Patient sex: M
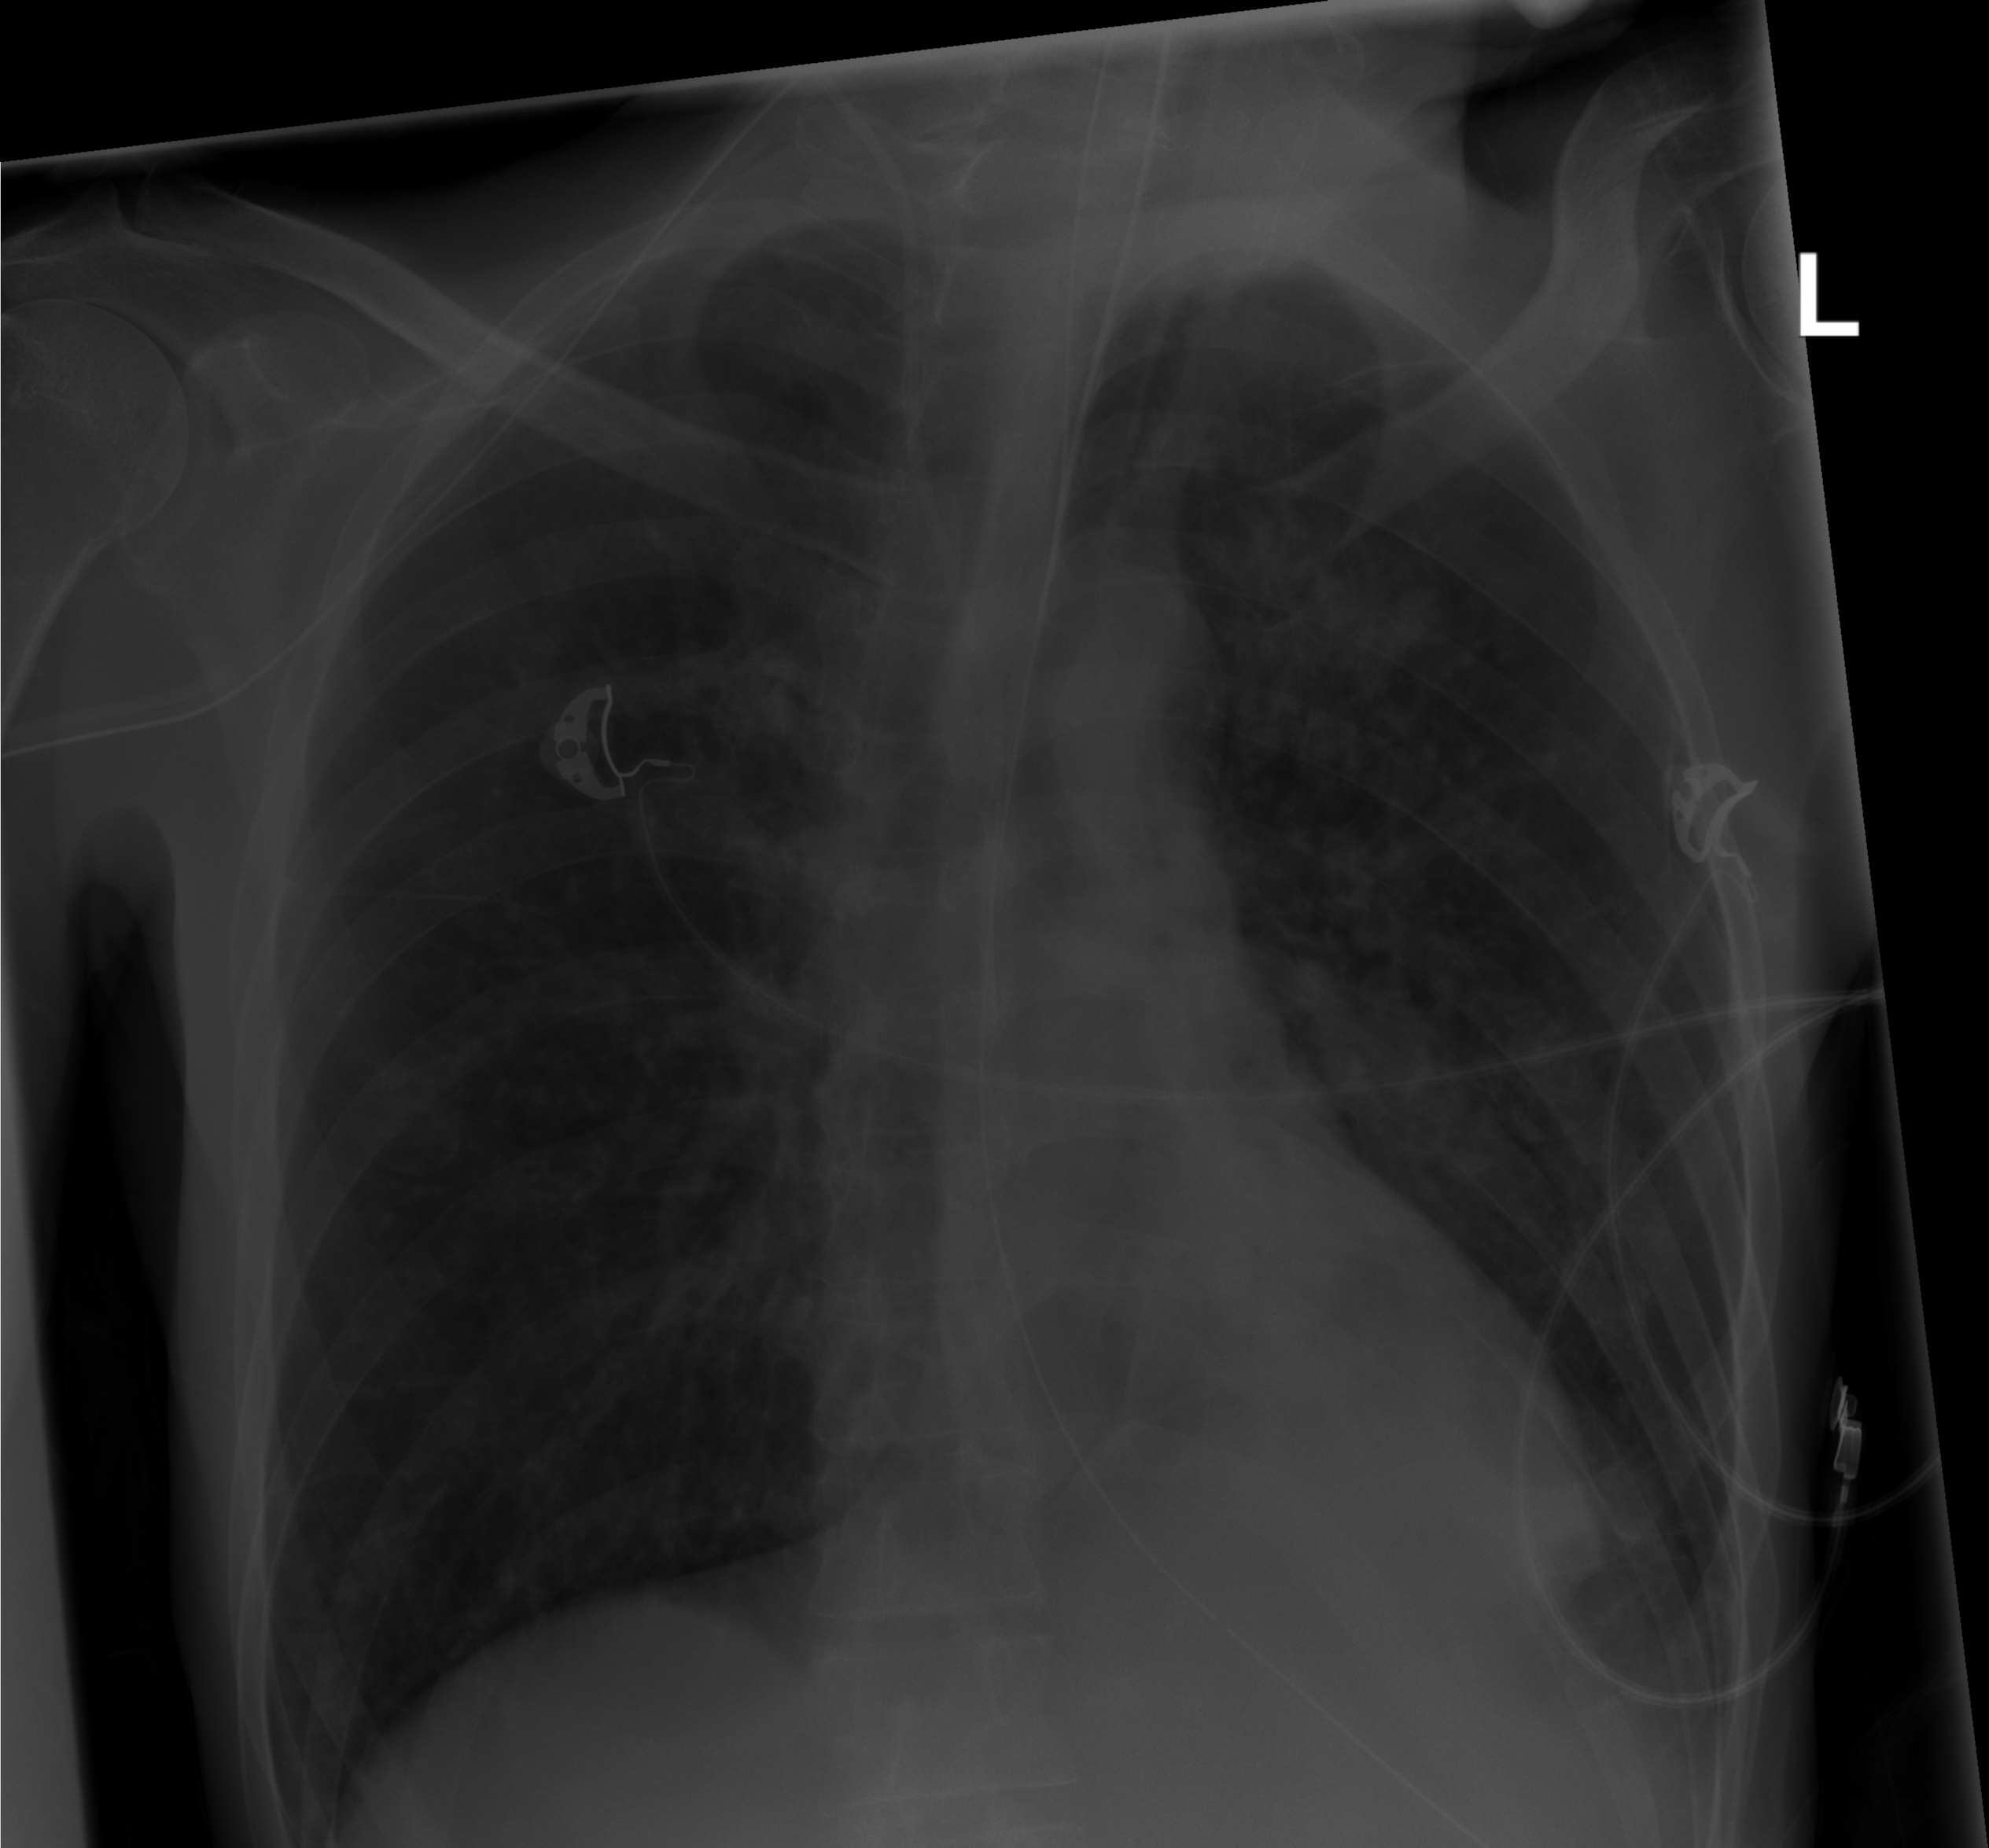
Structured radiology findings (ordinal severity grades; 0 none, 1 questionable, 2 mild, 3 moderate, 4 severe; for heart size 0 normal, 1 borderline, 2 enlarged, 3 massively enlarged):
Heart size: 0
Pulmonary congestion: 0
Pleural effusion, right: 0
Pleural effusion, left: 0
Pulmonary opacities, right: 1
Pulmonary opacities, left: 2
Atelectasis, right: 0
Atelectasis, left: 0